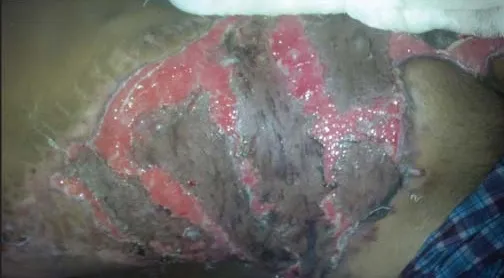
Two weeks after skin grafting (Third stage operation).
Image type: medical_photograph (skin_photograph)